Interaction volume radius: 10 \u00c5
Interaction volume height: 30 \u00c5
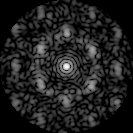
Disorder parameter: 0.6792